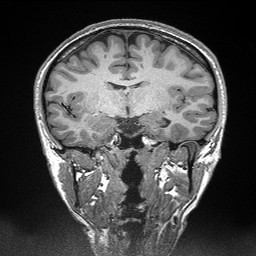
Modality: T1w
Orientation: sagittal
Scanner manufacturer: siemens
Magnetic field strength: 3 T
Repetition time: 2.3 s
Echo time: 0.00298 s